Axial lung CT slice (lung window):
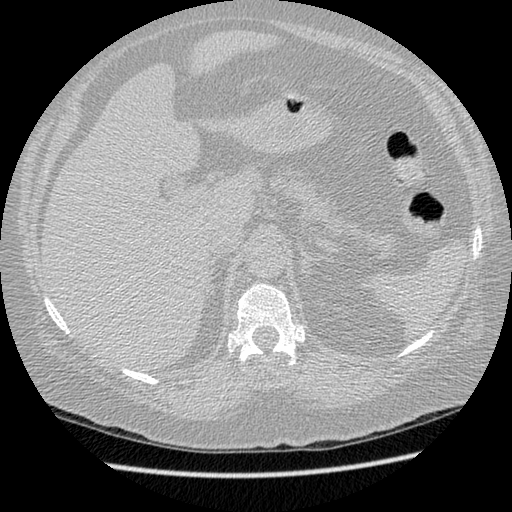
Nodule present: no